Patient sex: F
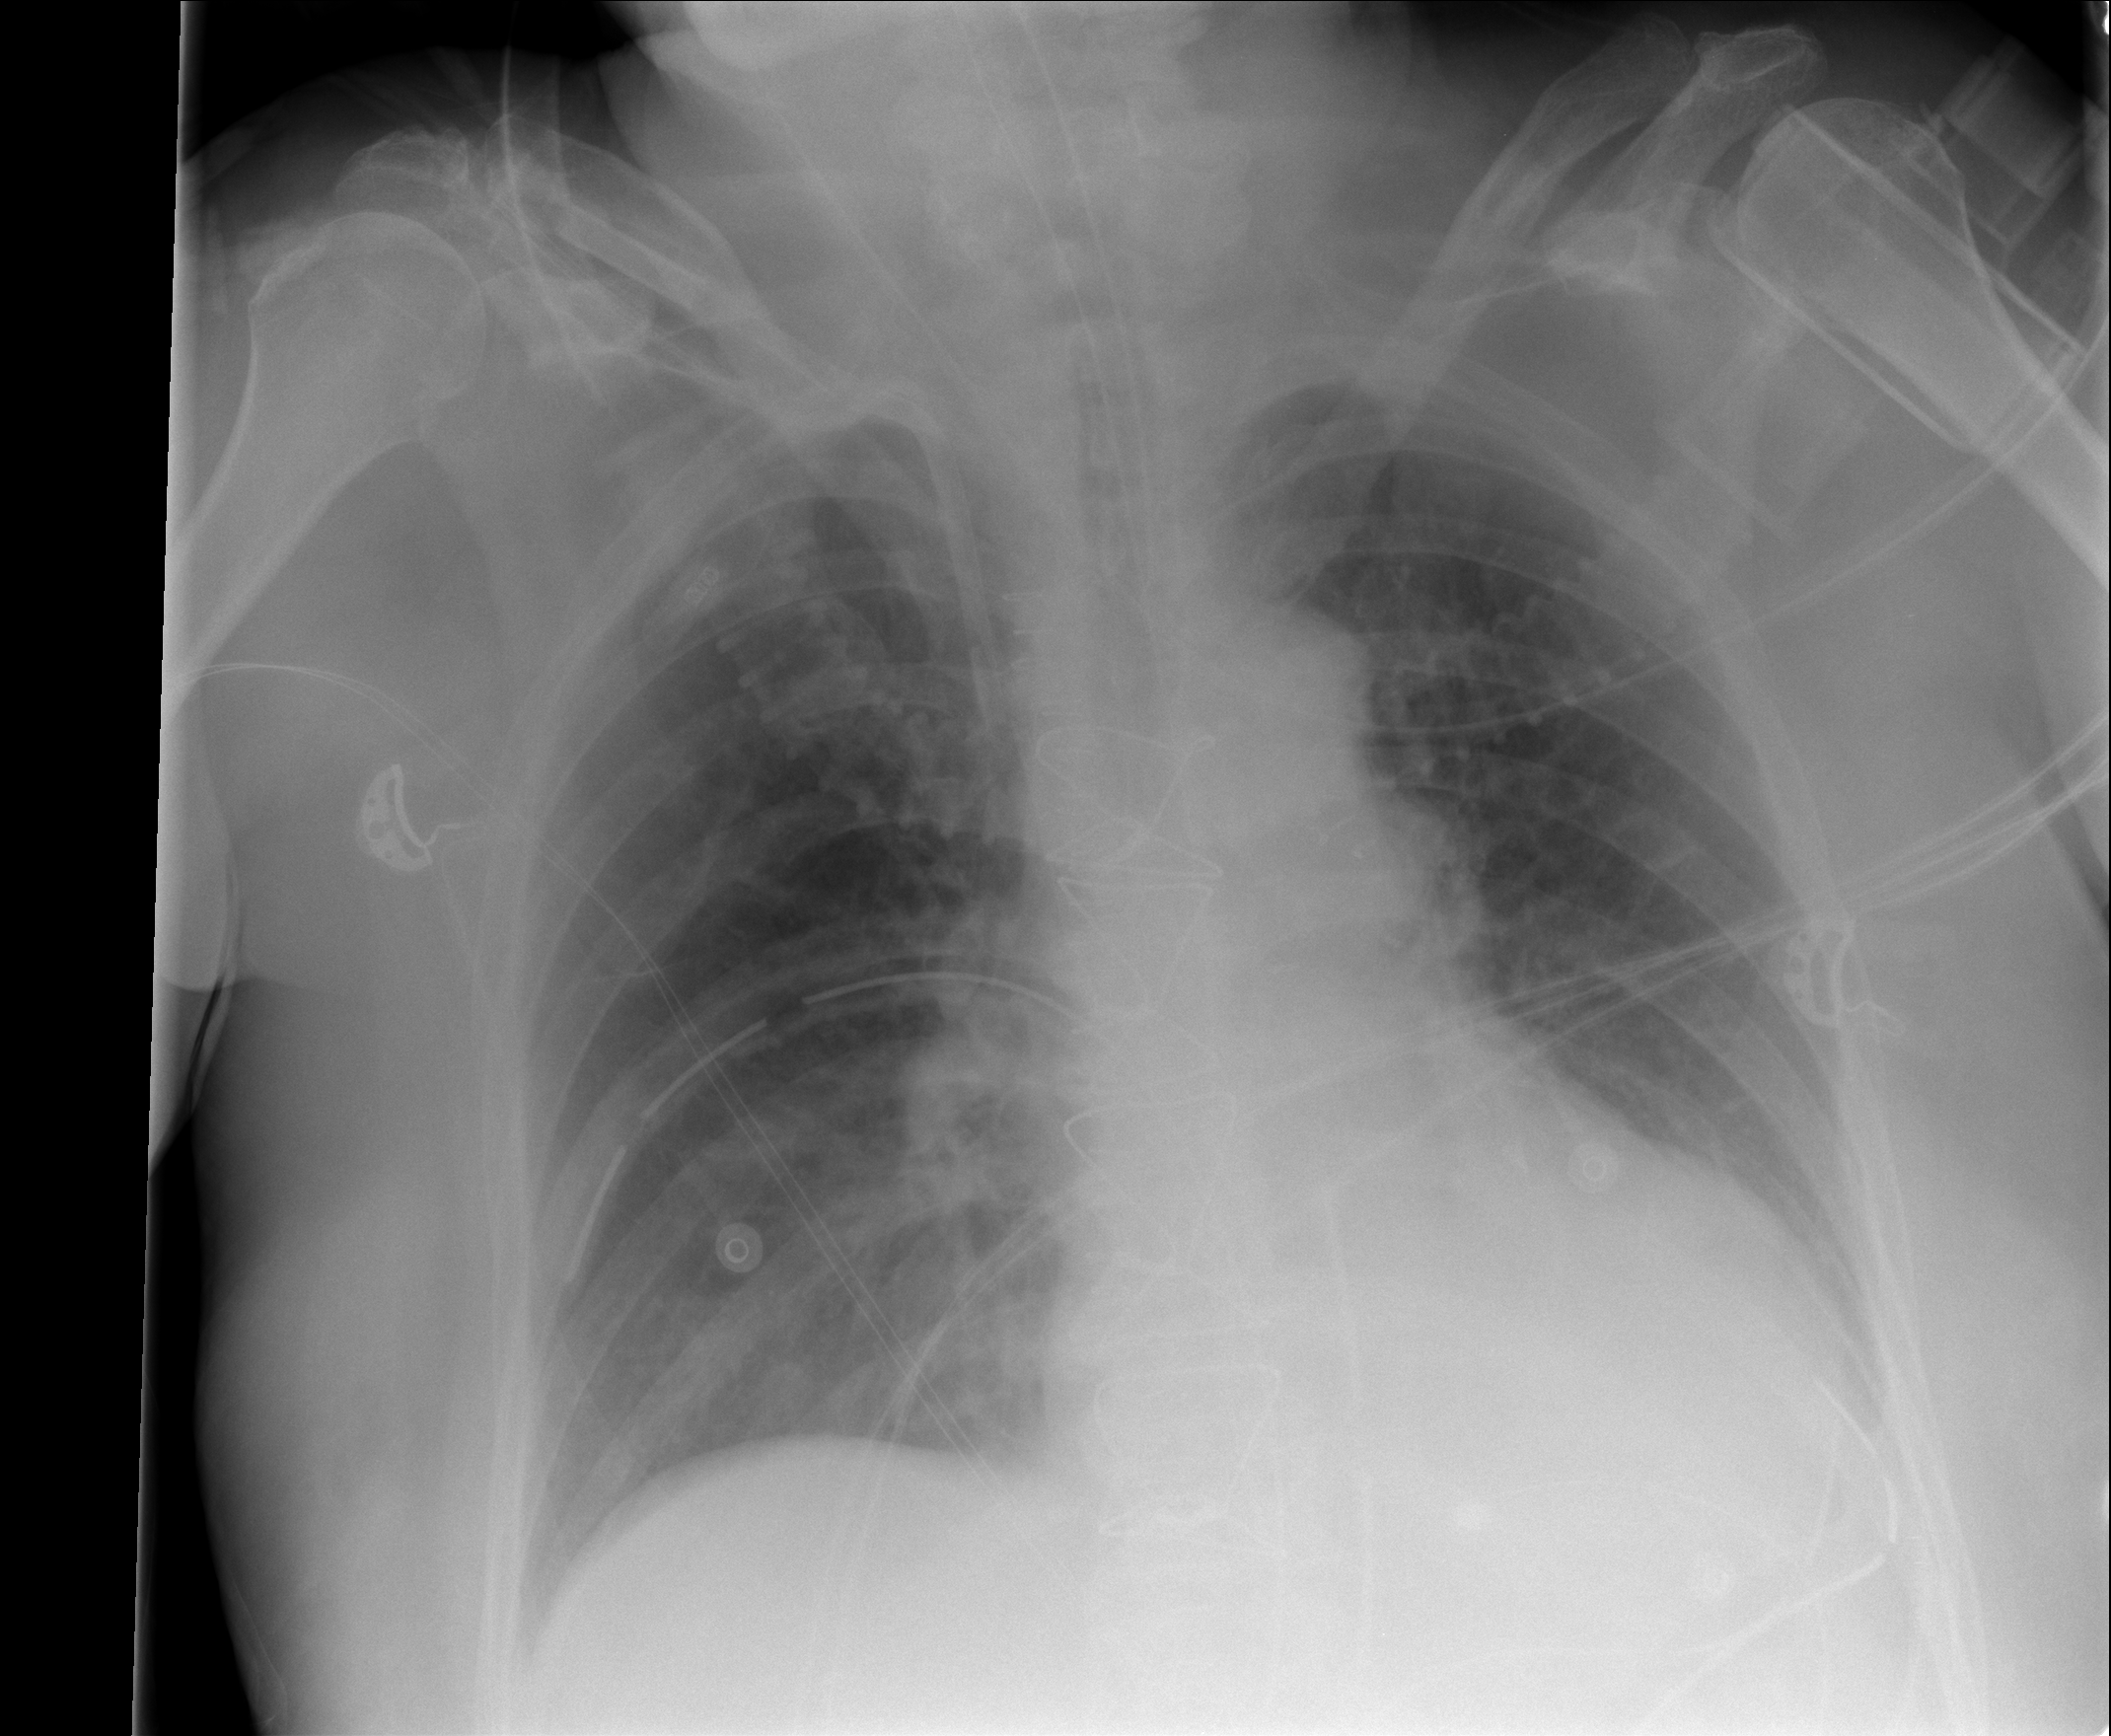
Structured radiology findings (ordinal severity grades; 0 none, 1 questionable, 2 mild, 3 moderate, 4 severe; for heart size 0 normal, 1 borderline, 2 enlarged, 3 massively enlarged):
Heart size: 0
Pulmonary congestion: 1
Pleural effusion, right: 0
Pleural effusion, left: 0
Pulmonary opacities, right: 0
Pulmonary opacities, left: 0
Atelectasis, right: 1
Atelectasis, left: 0